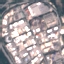
Land use / land cover class: Industrial